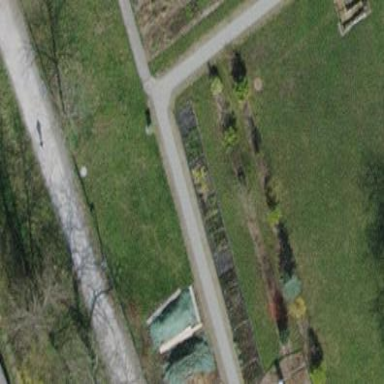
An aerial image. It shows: Garden area designated for leisure land.